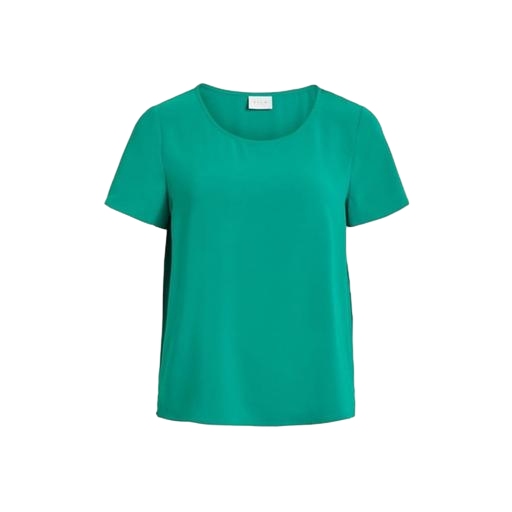
green short-sleeve top, green scoop neck t-shirt, green scoop-neck tee, white background